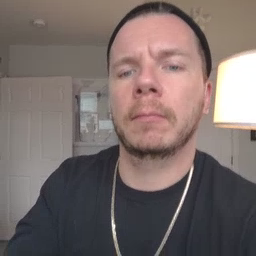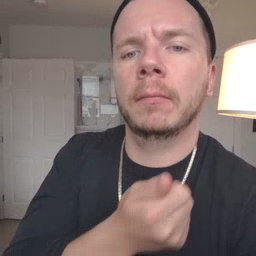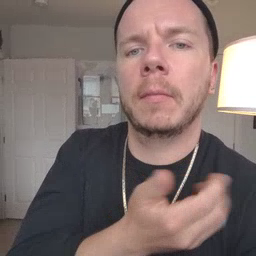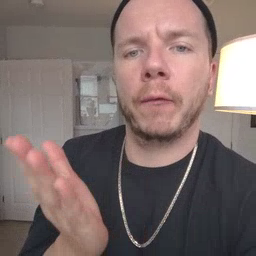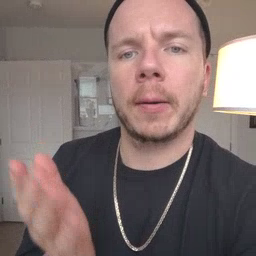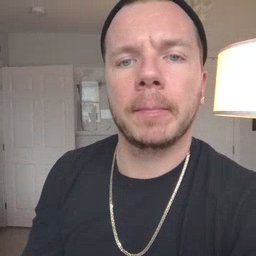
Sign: every